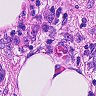
Metastatic tissue present: yes